Interaction volume radius: 5 \u00c5
Interaction volume height: 20 \u00c5
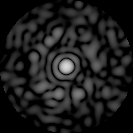
Disorder parameter: 0.8055